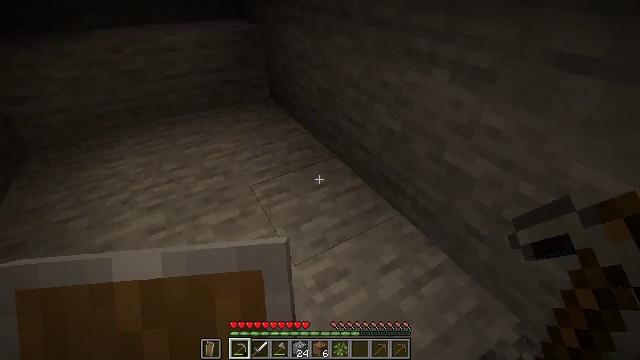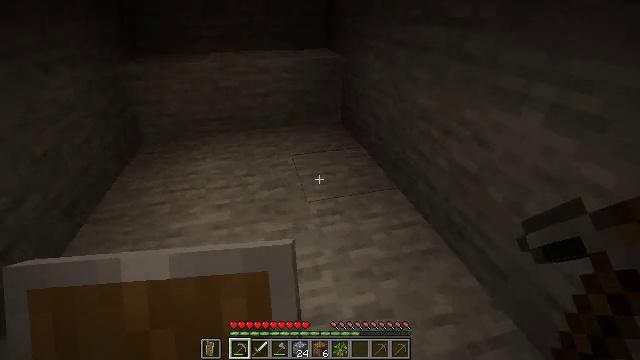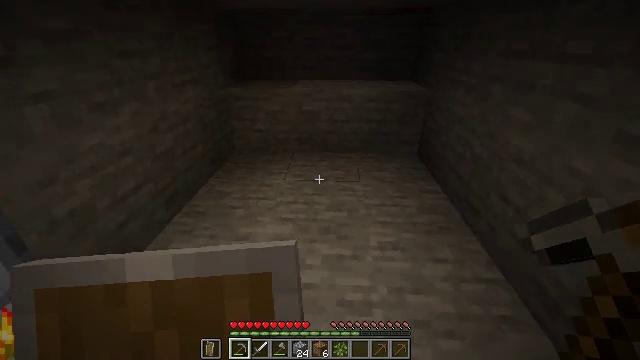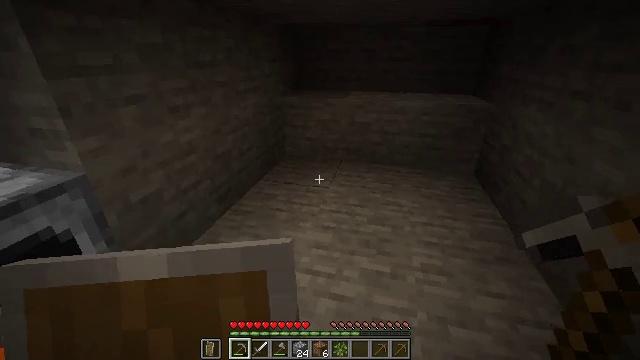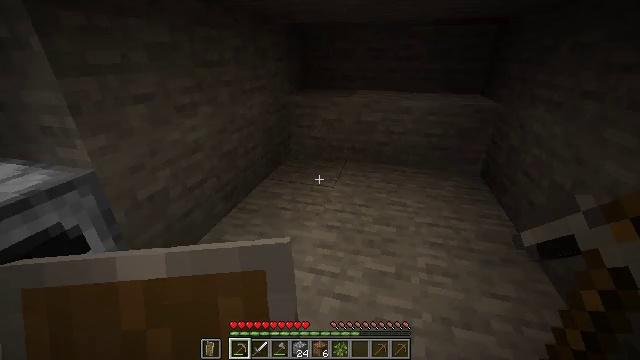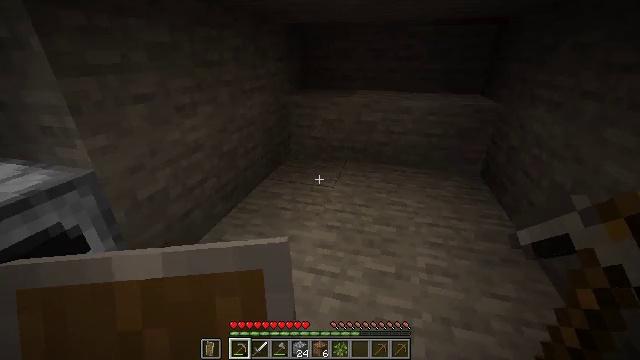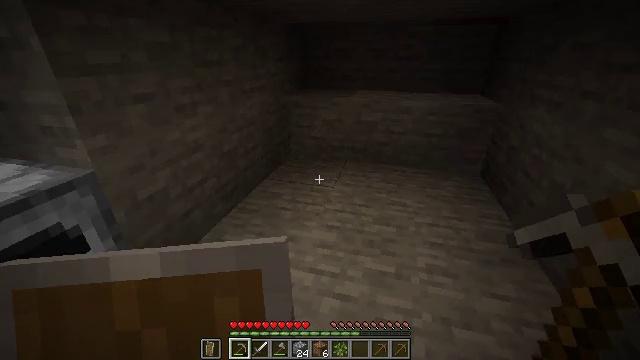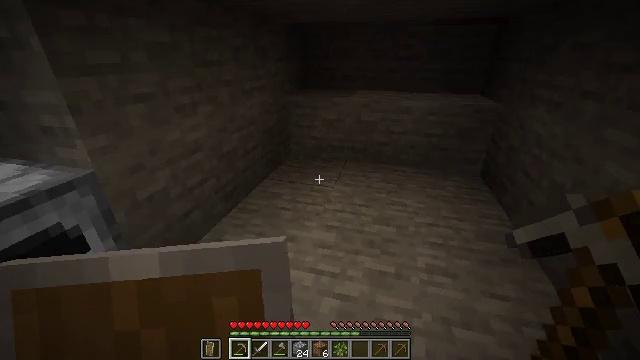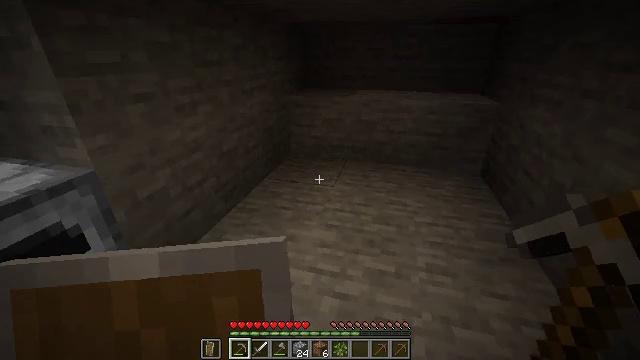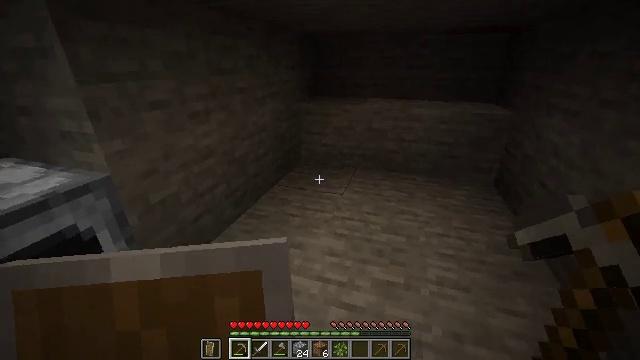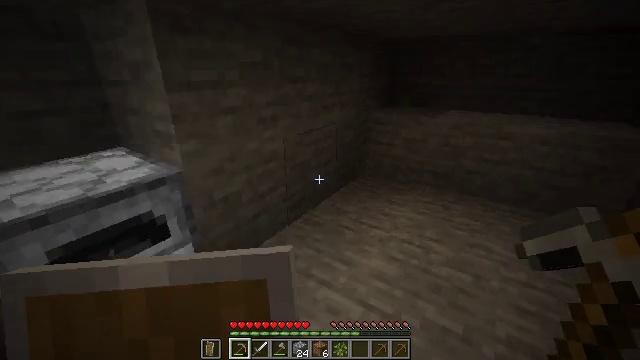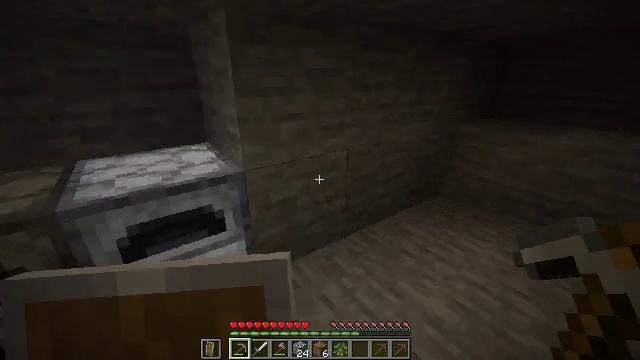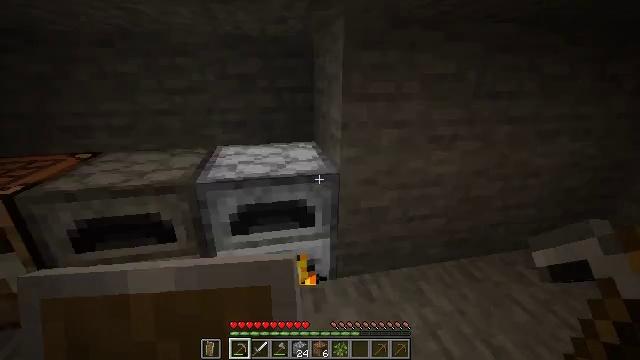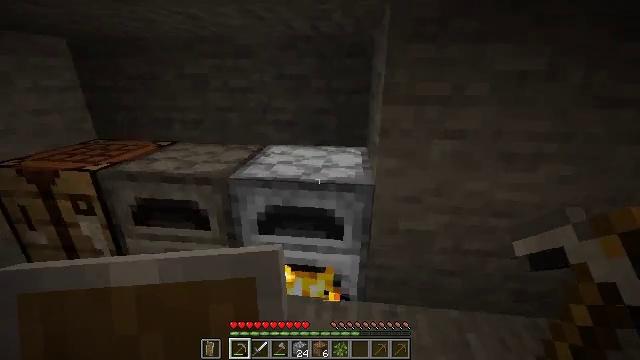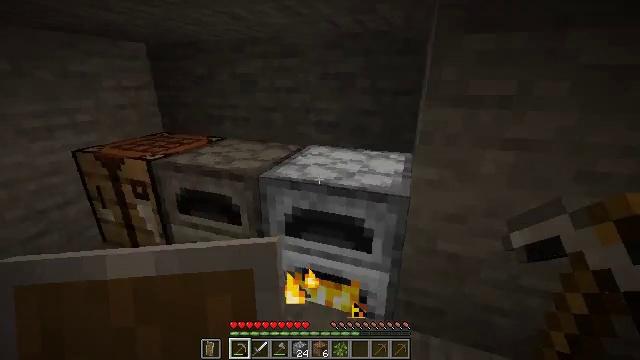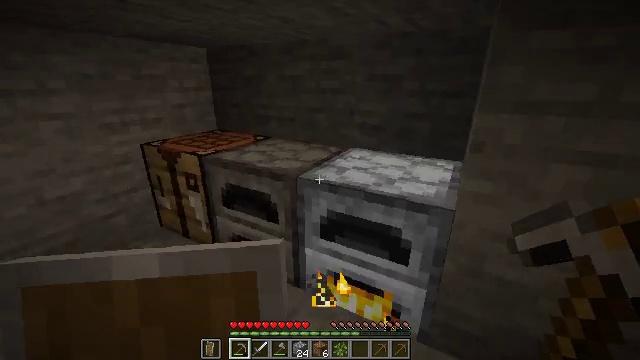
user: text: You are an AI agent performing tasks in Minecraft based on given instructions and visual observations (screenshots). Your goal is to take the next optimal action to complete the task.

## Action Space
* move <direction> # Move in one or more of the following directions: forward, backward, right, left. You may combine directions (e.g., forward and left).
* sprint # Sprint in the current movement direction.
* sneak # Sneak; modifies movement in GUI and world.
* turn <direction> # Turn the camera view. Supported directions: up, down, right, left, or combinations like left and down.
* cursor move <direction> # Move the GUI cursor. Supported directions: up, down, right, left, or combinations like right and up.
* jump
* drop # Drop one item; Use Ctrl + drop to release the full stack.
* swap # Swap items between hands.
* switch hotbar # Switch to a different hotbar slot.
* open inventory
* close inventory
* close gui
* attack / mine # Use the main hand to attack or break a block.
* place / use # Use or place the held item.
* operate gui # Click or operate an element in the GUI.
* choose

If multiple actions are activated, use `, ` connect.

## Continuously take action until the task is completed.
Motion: motion action
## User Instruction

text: craft item air
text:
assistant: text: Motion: turn left and up
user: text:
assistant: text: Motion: turn left and up
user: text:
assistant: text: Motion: turn left and up
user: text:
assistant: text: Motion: turn left
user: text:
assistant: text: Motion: no_op
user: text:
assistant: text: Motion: no_op
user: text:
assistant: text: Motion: no_op
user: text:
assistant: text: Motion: no_op
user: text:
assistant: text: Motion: move forward and move right, turn left and up
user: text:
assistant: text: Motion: move forward and move right, turn left and up
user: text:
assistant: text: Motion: move forward and move right, turn left
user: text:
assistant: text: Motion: move forward and move right, turn left
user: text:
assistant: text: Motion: move forward and move right, turn left
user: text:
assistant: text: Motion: move forward and move right, turn left
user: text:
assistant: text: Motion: move forward and move right, turn left
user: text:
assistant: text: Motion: move forward and move right, turn left
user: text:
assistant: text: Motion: turn left
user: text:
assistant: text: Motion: turn left
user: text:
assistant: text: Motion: no_op
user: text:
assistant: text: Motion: no_op
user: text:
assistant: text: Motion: move forward
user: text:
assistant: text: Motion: move forward
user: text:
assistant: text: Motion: move forward and move left
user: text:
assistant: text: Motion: move forward and move left, turn down
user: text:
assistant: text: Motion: move forward and move left, turn right and down
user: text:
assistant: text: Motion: move forward and move left, turn right and down
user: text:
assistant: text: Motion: move forward and move left, turn right and down
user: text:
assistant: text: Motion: move forward and move left, turn right and down
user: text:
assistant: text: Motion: move forward and move left, turn right and down
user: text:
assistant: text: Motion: move forward and move left, turn right and down